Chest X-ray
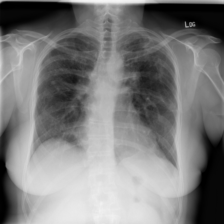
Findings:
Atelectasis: negative
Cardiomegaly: negative
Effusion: negative
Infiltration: negative
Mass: negative
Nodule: negative
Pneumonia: negative
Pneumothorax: negative
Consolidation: negative
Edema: negative
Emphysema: negative
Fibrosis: negative
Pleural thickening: negative
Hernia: negative